Aerial crown-view tile of a tropical tree (Barro Colorado Island, Panama), acquired 20250317:
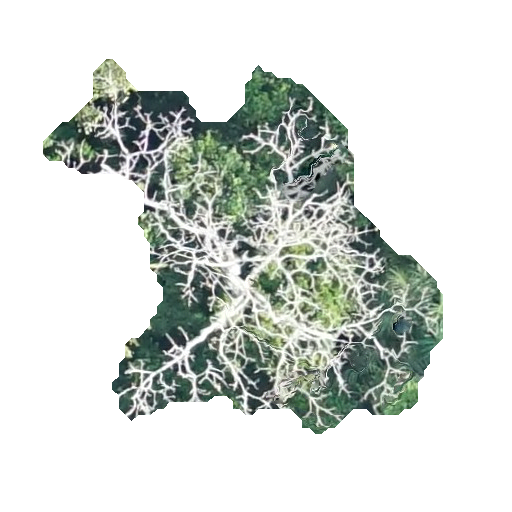
Species: Ceiba pentandra
GBIF accepted scientific name: Ceiba pentandra
Crown area: 127.434 m²